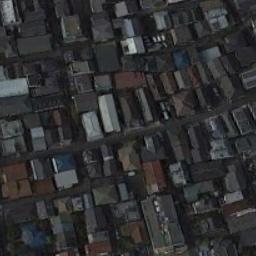
Label: residential